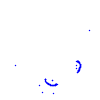
Particle: proton